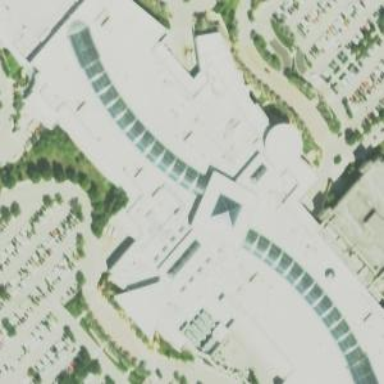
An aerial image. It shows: Retail building that serves as mall.